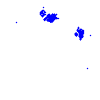
Particle: electron